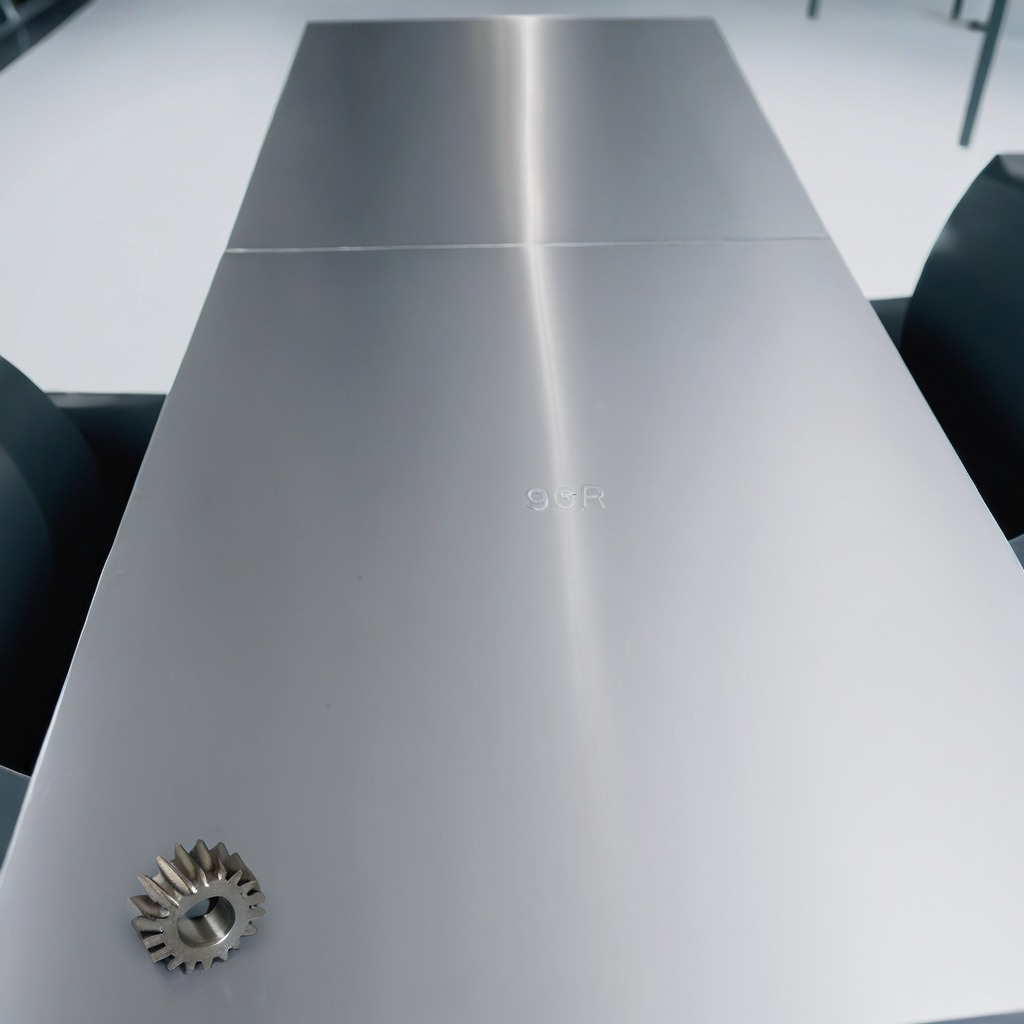
A steel gear with teeth is lying on a stainless steel table in a high-end prototyping lab.